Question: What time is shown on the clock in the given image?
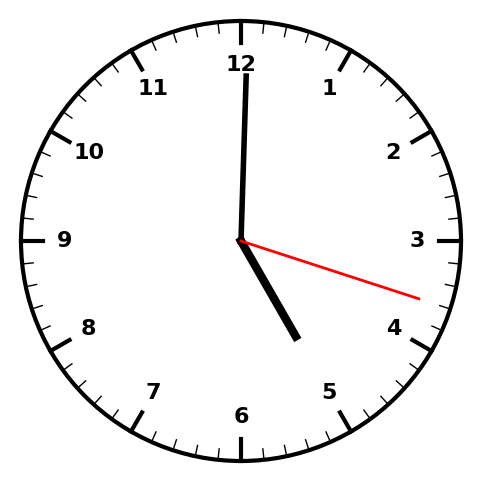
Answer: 05:00:18